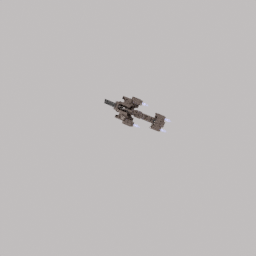
Label: mechanical